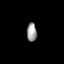
Tissue: prostate
Cell type: T cells
Senescence score: 0.2358
Nuclear area (px): 180
Mean DAPI intensity: 156.806